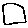
Label: square